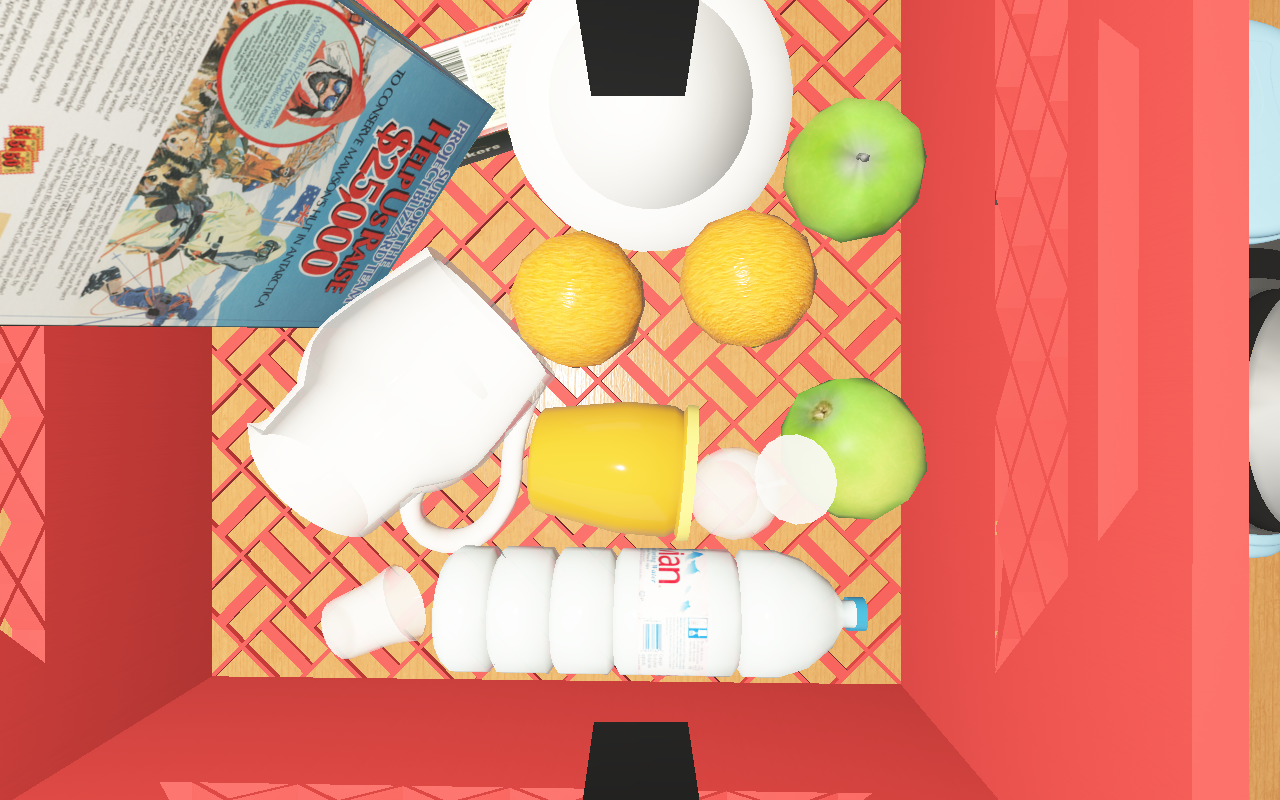
Objects in the scene:
water bottle
apple
orange
spoon
glass
wineglass
jam jar
cereal box